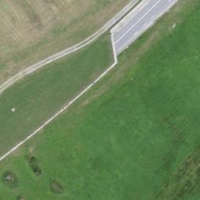
EUNIS habitat code: 24
Species observed at this site:
Delichon urbicum